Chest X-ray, PA view. Patient: 33 years old, sex M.
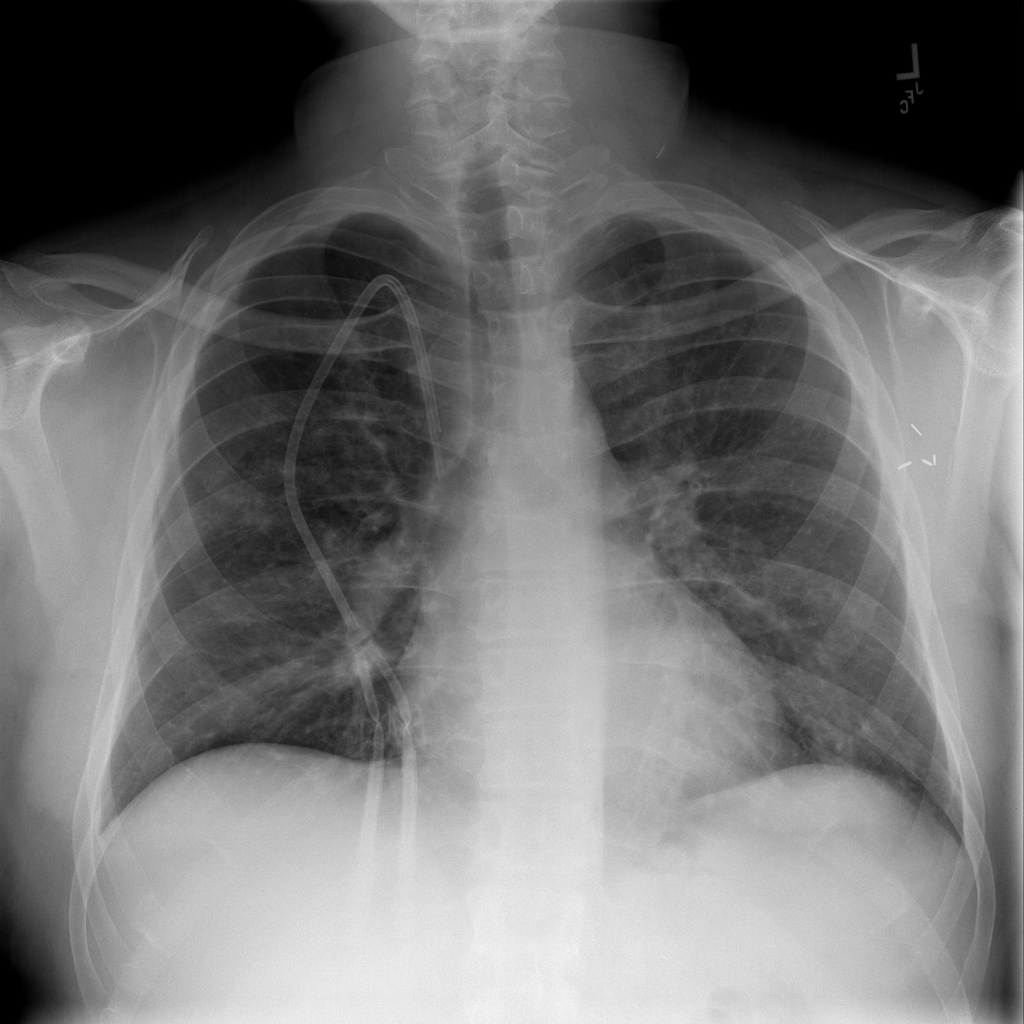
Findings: No Finding